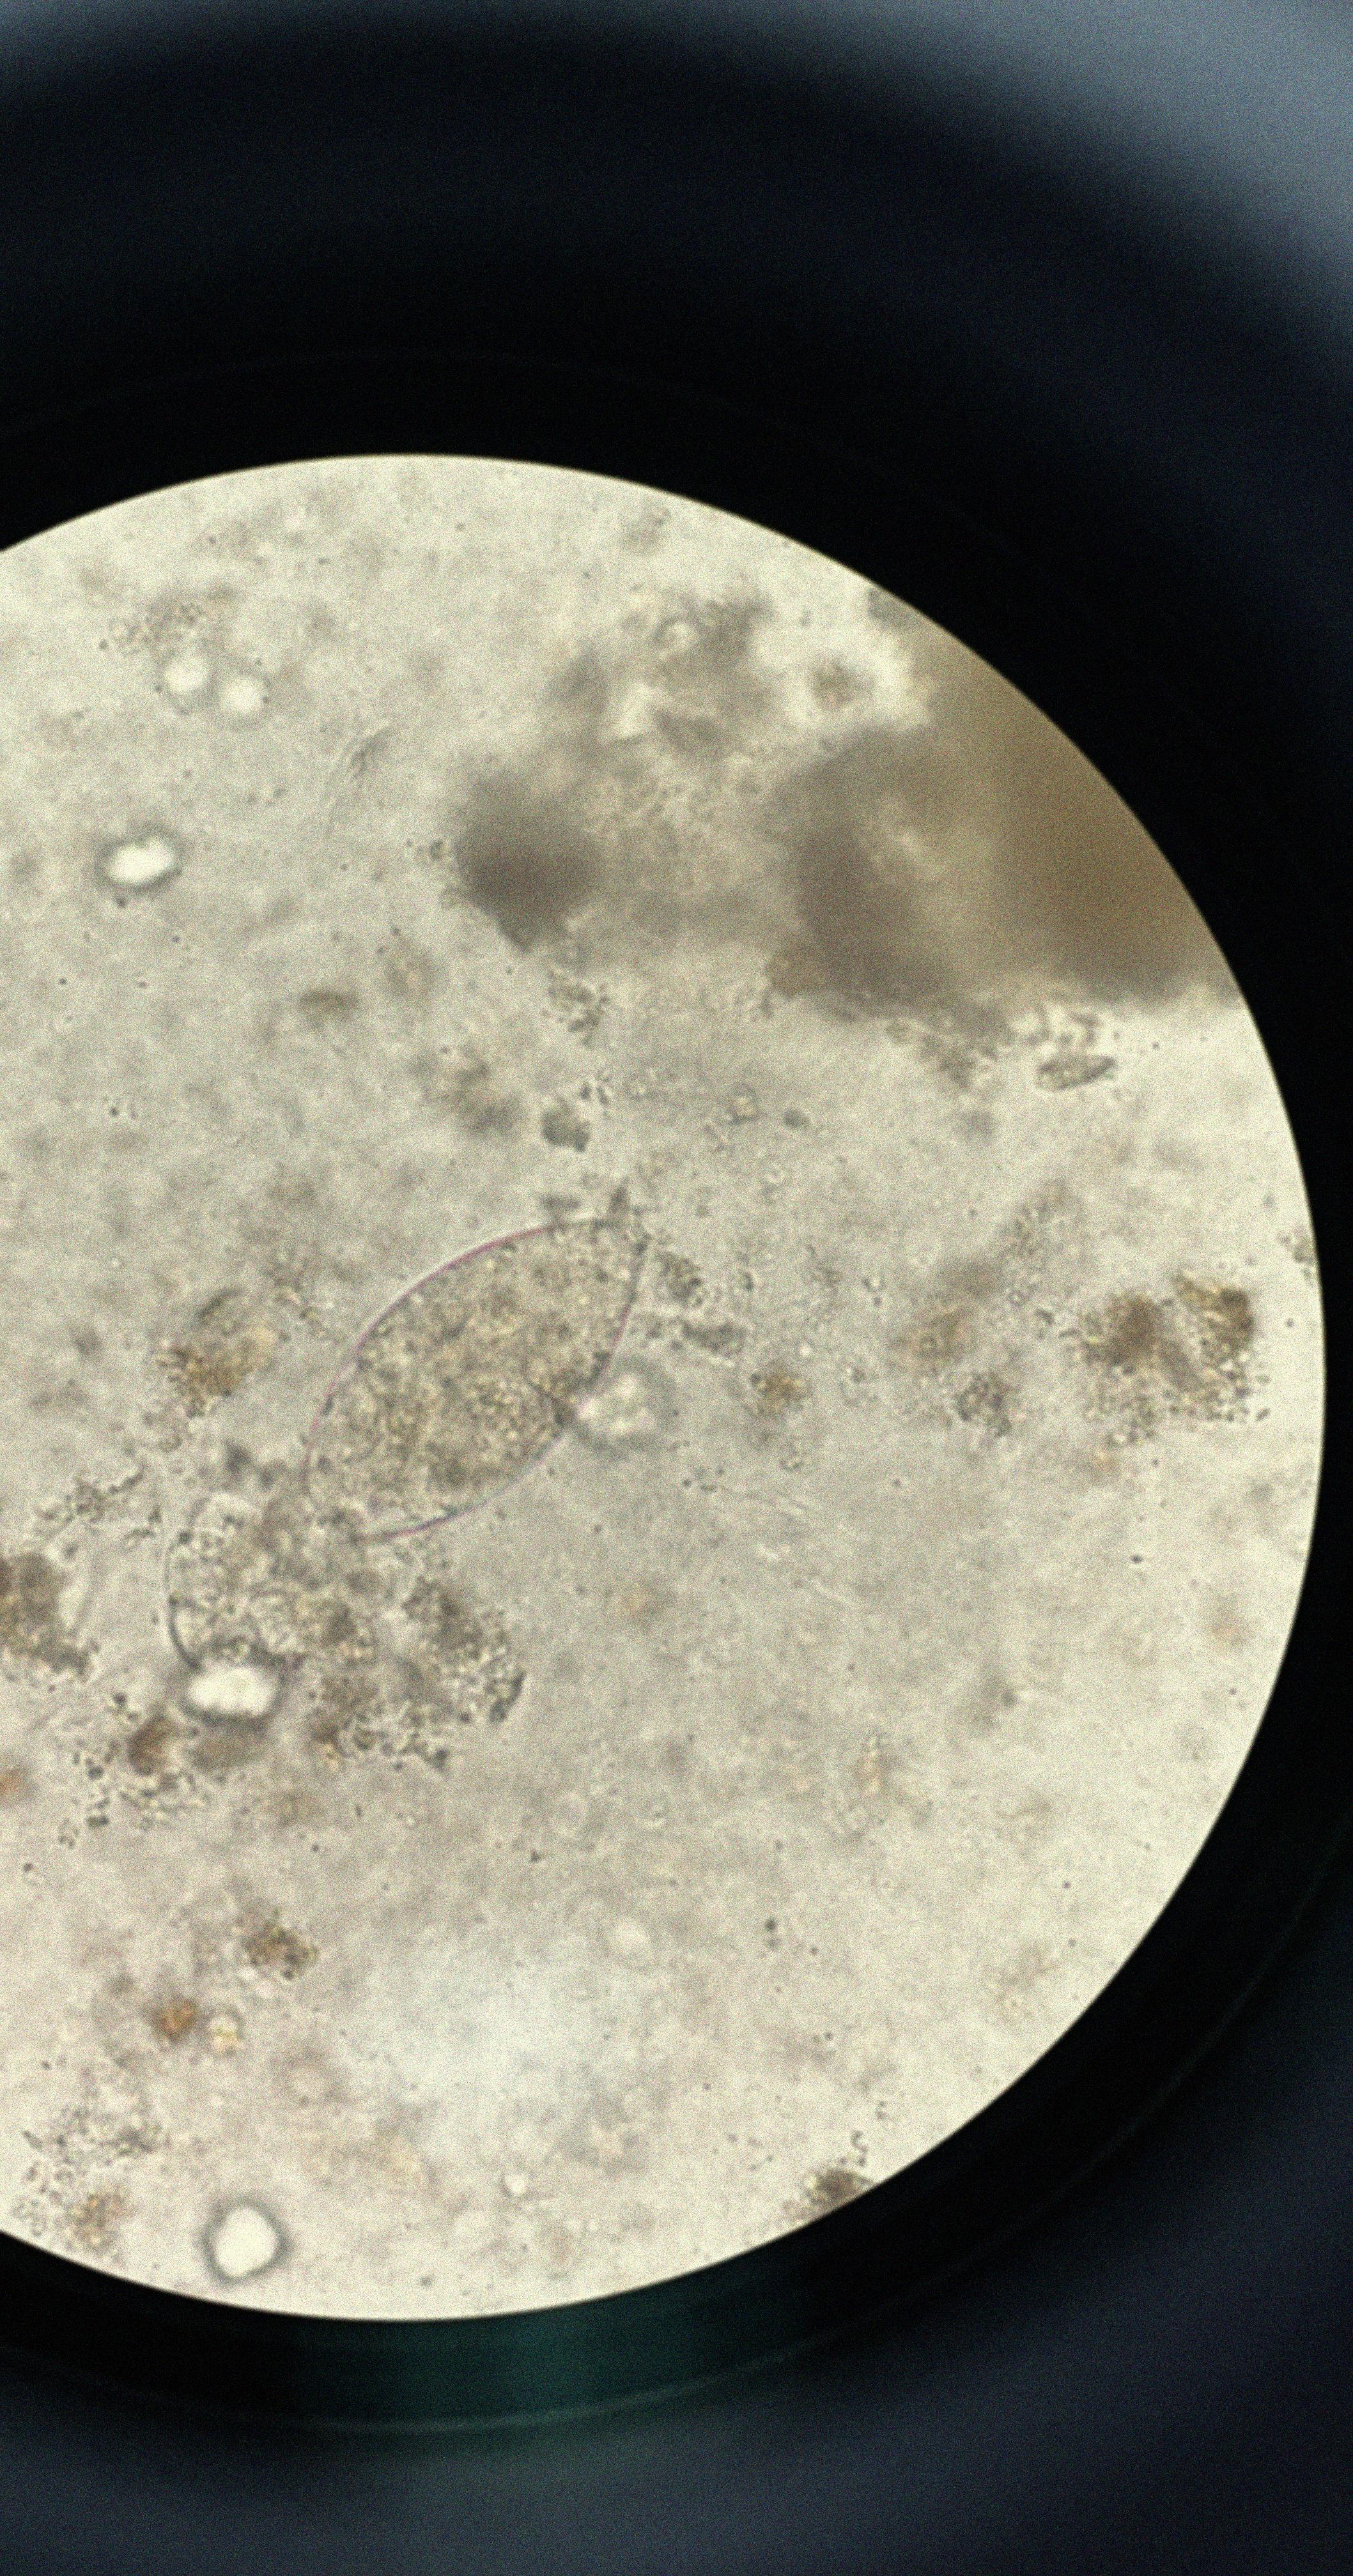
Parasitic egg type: Fasciolopsis buski